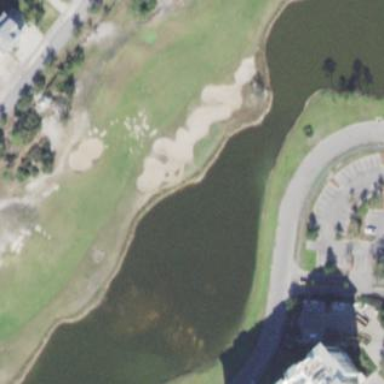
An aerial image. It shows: Sand bunker on golf course.